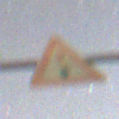
Verkehrszeichen: Lichtzeichenanlage
Umgebung: Outdoor, Suburban
Tageszeit: Night
Wetter: Clear
Licht: Artificial
Jahreszeit: NotSpecified
Kontrast: MediumContrast